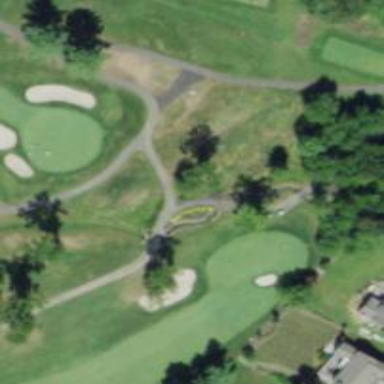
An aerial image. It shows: Path for both roads and golfers.